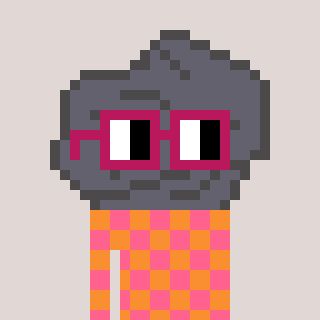
a pixel art character with square dark red glasses, a rock-shaped head and a orange-colored body on a warm background